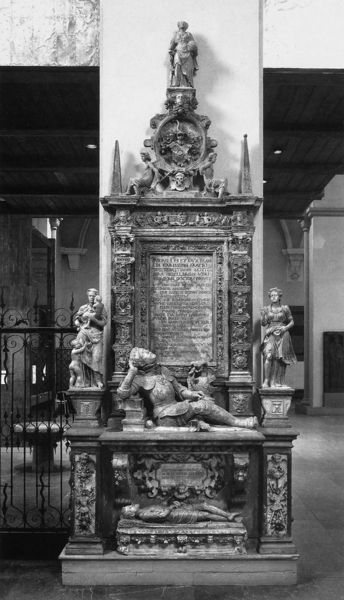
Titel: Grabmal des Sebastian Echter von Mespelbrunn
Künstler: Peter van Osten
Institution: Würzburg, Dom
Schlagwörter: mann, frau, grau, männer, schwarz, säule, blick, zaun, ornament, arm, schädel, stein, tod, tot, toter, innenraum, gitter, kirche, figur, sitzend, decke, kind, spitzen, kinder, rund, skulptur, statue, schrift, bogen, figuren, tafel, inschrift, ornamente, balken, liegend, hoch, halle, foto, oben, medaillon, denkmal, schwarzweiss, text, ritter, altar, liege, zacken, totenkopf, sarg, statuen, grab, jesus, leichnam, sterben, grotte, zaum, heilige, heilig, mausoleum, grabmal, verziehrung, grabmahl, jesuskind, sarkophag, epitaph, wandgebunden